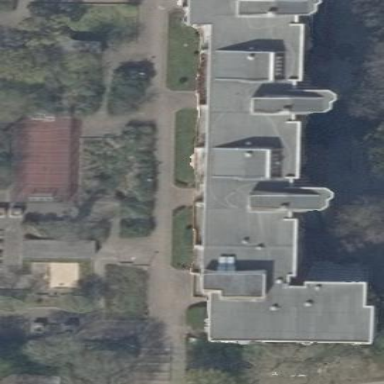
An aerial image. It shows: Apartment building with flat roof.